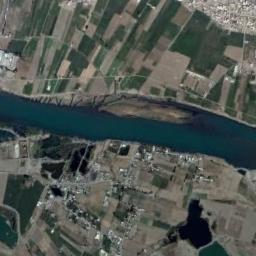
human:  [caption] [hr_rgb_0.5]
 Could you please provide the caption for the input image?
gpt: The deep blue river goes through the farmland and some houses are next to the river .

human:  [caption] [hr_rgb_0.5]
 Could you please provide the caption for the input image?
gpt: There are many buildings beside the river .

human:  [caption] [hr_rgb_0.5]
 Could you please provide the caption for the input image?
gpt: The river goes through farmland and houses .

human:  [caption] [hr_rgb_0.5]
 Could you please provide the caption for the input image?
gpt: A curved turquoise river with small islands on the river, Lakes next to it, Green and tan mixed fields on both sides of the shore, And large buildings .

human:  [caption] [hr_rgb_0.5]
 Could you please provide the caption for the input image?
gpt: There are many farmlands and buildings near the river .